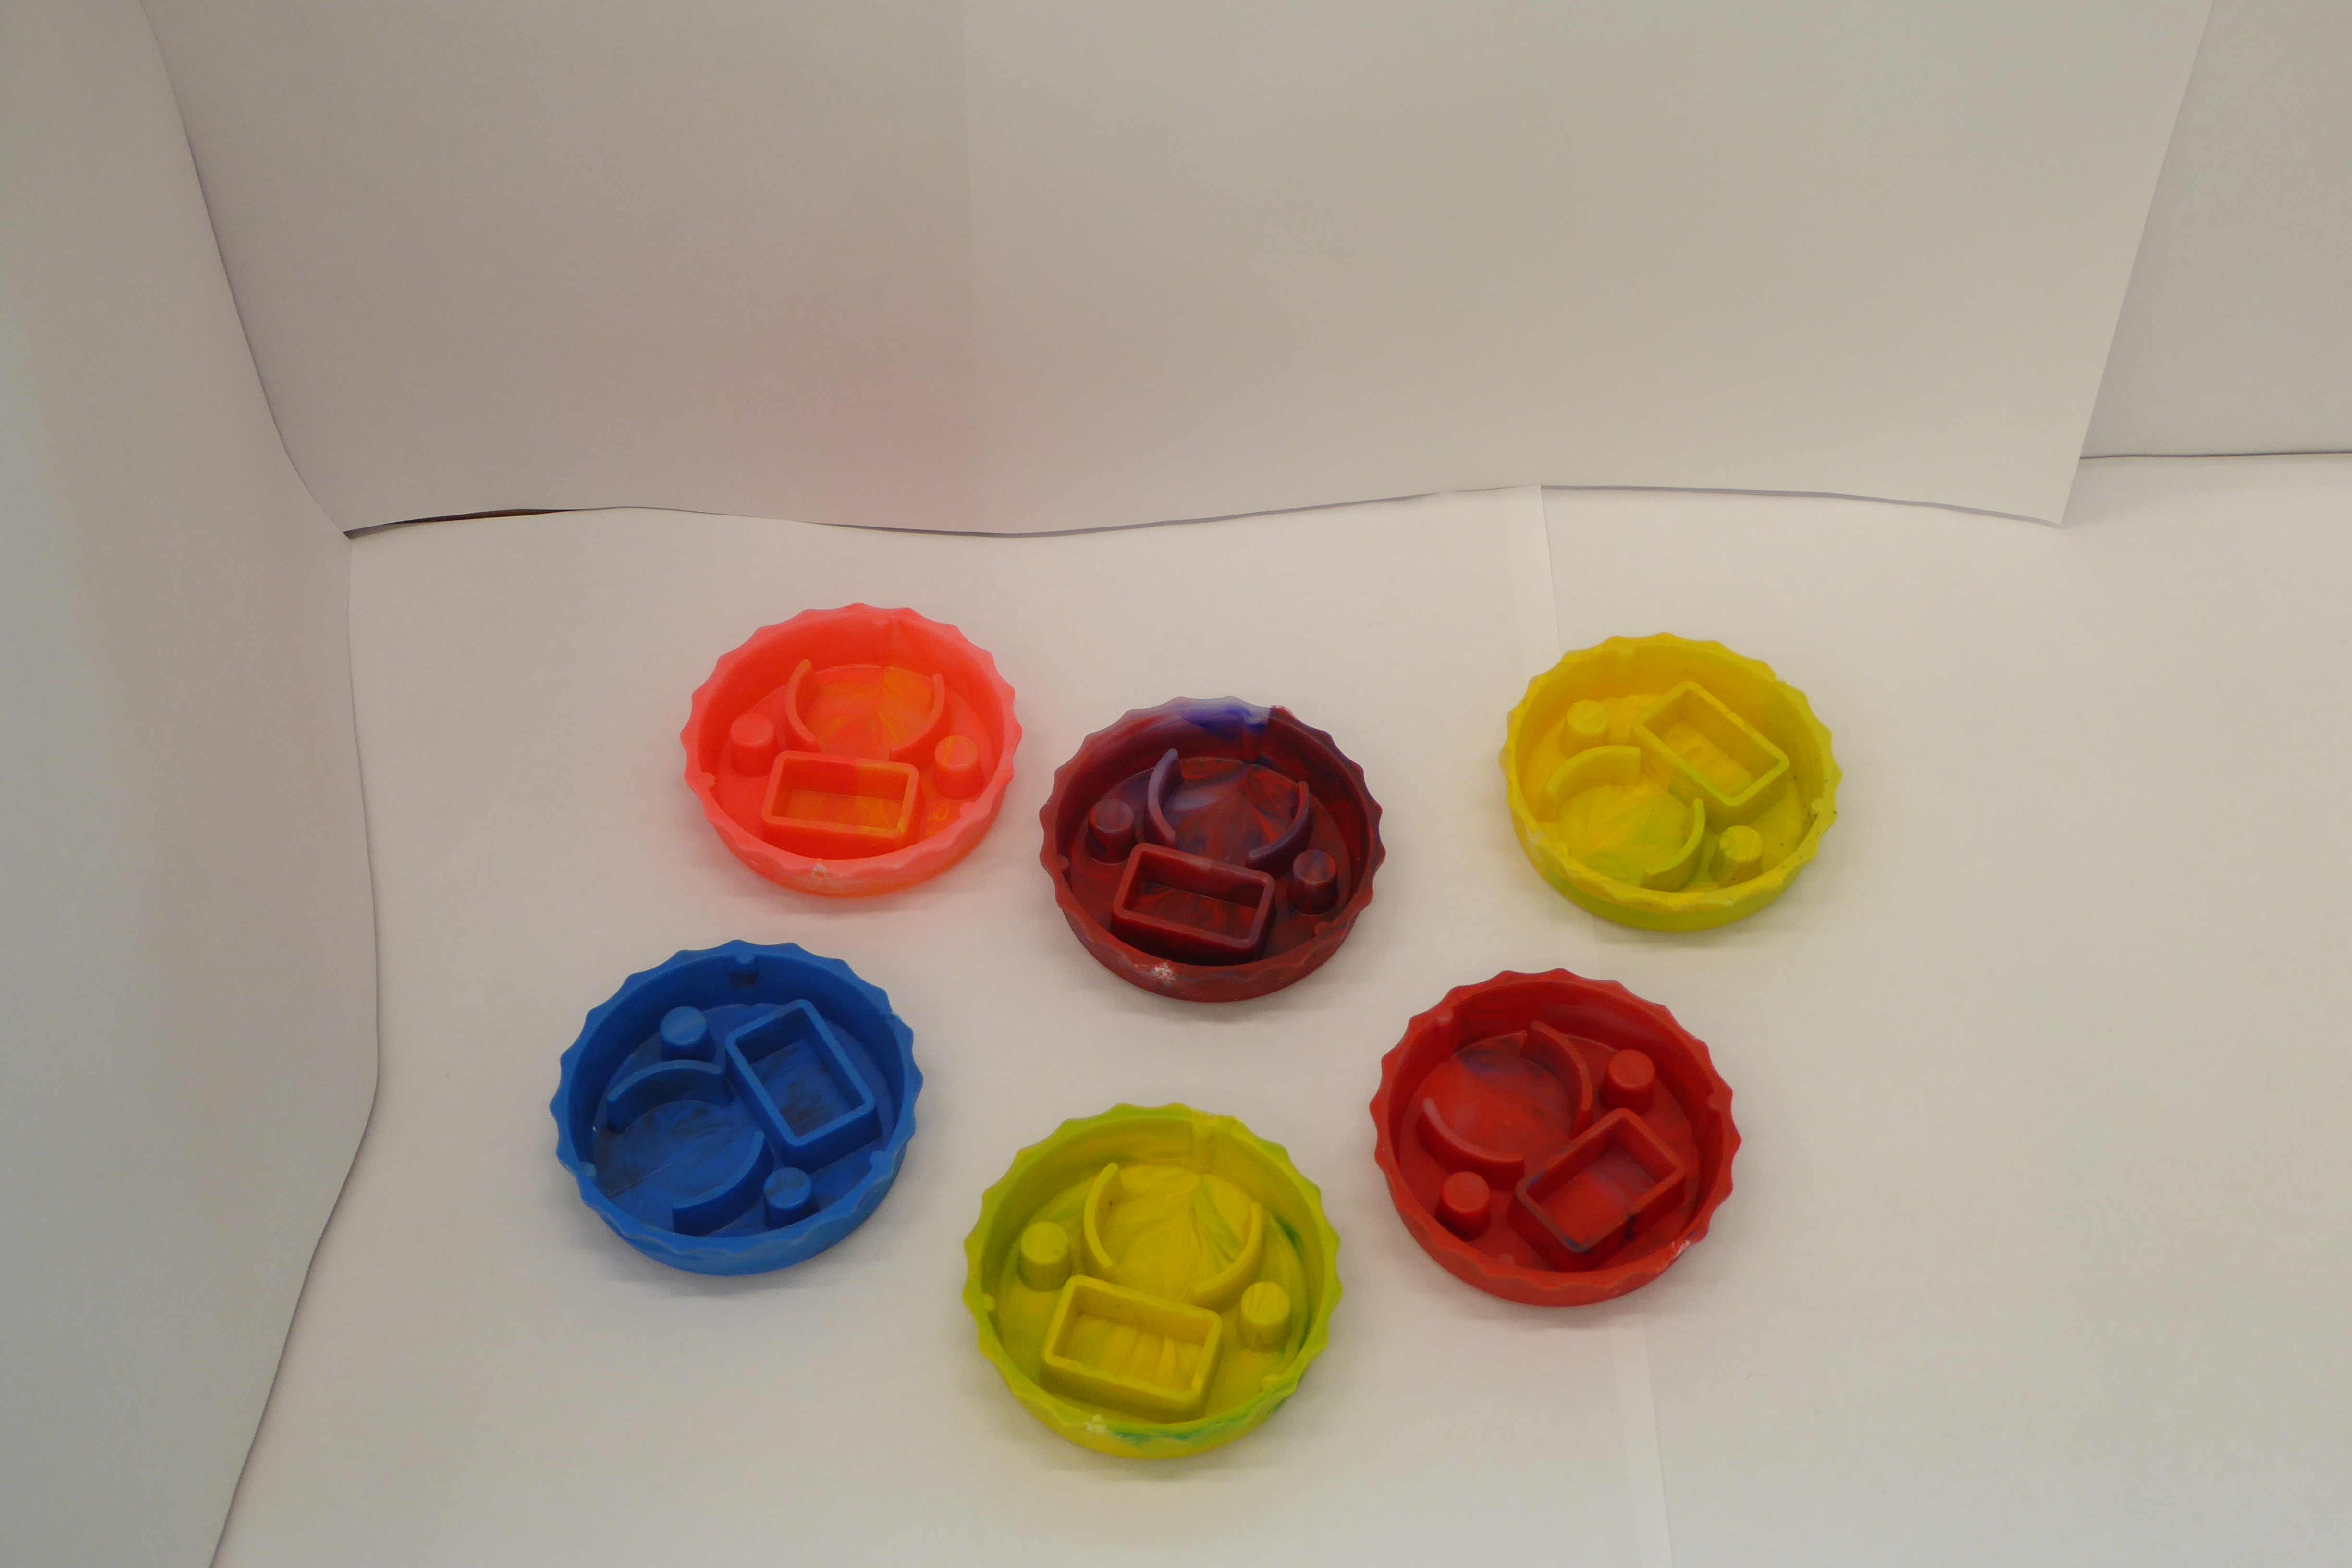
Label: Bottle Opener - Cover